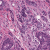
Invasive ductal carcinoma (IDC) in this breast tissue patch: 0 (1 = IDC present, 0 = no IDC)